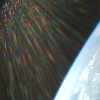
Label: sunburn